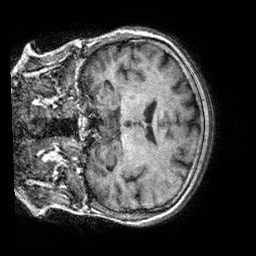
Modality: T1w
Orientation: coronal
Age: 65
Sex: female
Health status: healthy
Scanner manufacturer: siemens
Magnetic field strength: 3 T
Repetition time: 2.3 s
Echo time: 0.00303 s